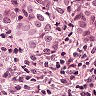
Metastatic tissue present: yes